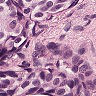
Metastatic tissue present: yes